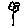
Label: flower